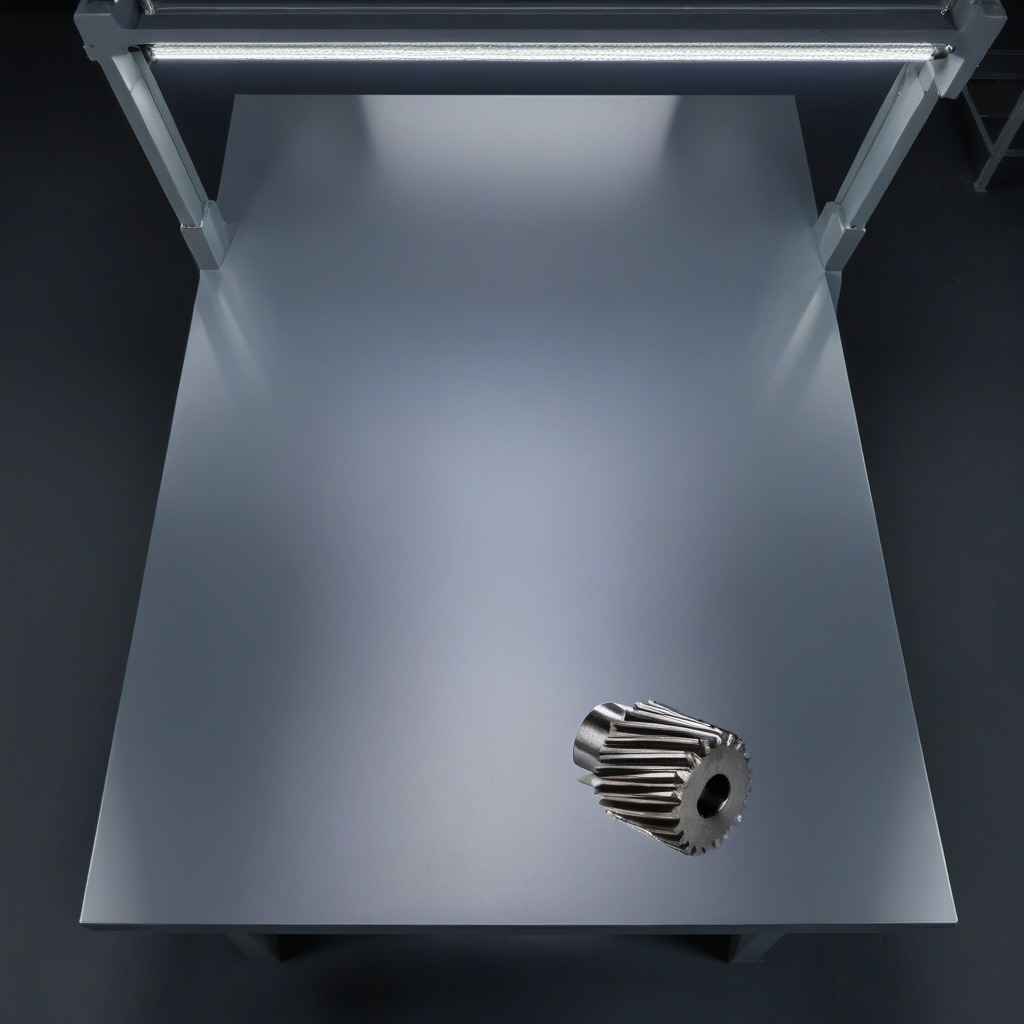
A steel gear with teeth is lying on the clean empty table in the basement in the evening.